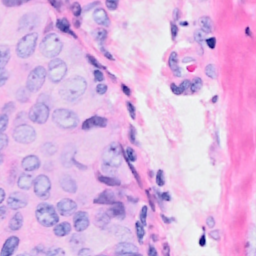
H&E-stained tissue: Breast